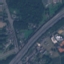
Land use / land cover: Highway